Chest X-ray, PA view. Patient: 38 years old, sex M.
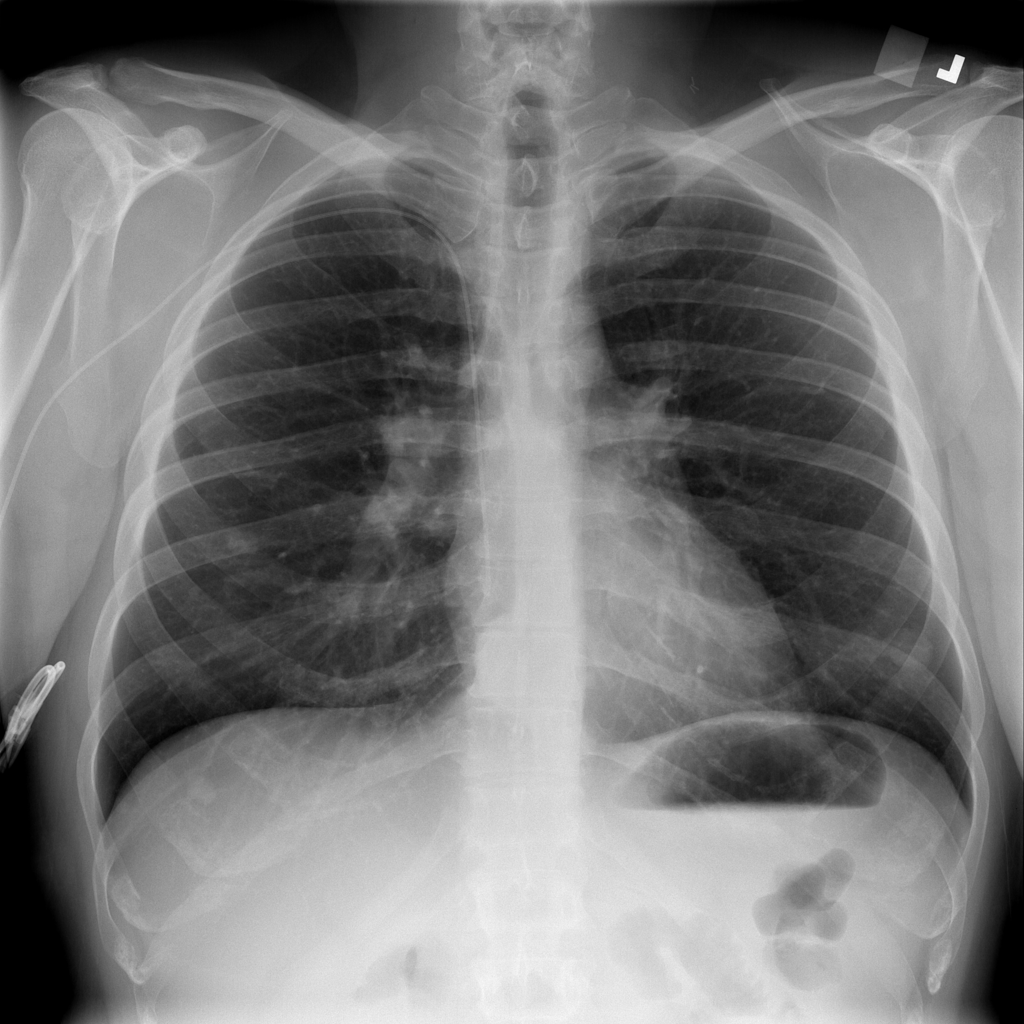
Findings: Nodule